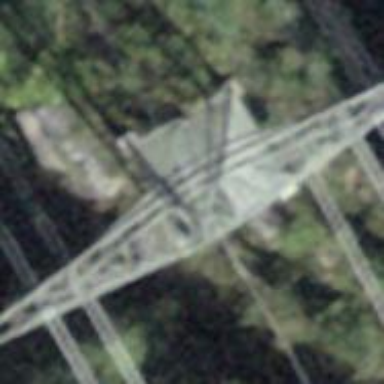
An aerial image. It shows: Towering power structure.